Question: this is my app.config
'''
<configuration>
<startup useLegacyV2RuntimeActivationPolicy="true">
<supportedRuntime version="v4.0"/>
</startup>
<connectionStrings>
<add name="DataBaseEntity" connectionString="metadata=res://*/DBModel.csdl|res://*/DBModel.ssdl|res://*/DBModel.msl;provider=System.Data.SQLite;provider connection string=&quot;data source=I:Sompepath\dbfilename&quot;" providerName="System.Data.EntityClient" />
</connectionStrings>
</configuration>
'''
and below is the usage
'''
using (var context = new DataBaseEntity("name=DataBaseEntity"))
{
context.Connection.Open();
var status = delegatefunction(context);
if (status)
{
context.AcceptAllChanges();
context.SaveChanges(SaveOptions.DetectChangesBeforeSave);
context.Connection.Close();
return true;
}
return false;
}
'''
the delegate function looks like this
'''
(context =>{var abc = new xyz();
context.xyzs.AddObject(abc);});
'''
the database is not having the data which is just added in the delegate
and there is no exception in the application
the connection object in the context looks like this

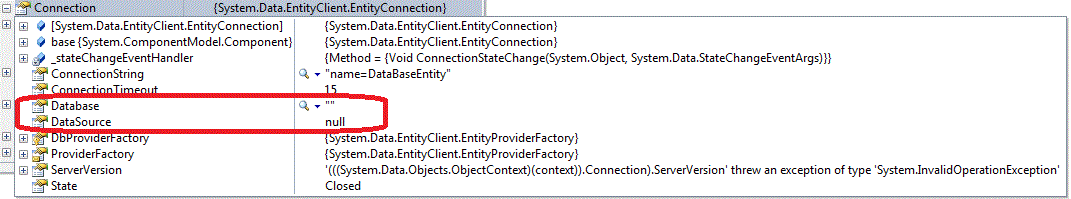
Answer: Remove 'context.AcceptAllChanges();' That call is telling EF that there are no pending changes so the 'SaveChanges' has nothing to save to database because it believes that all changes were already saved.
'AcceptAllChanges' in normally called inside the 'SaveChanges' once all modifications are correctly saved to the database. This method is public to support some complex scenarios where you want to save modifications on <URL>.